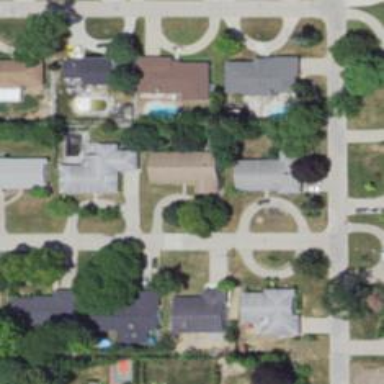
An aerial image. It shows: Driveway.